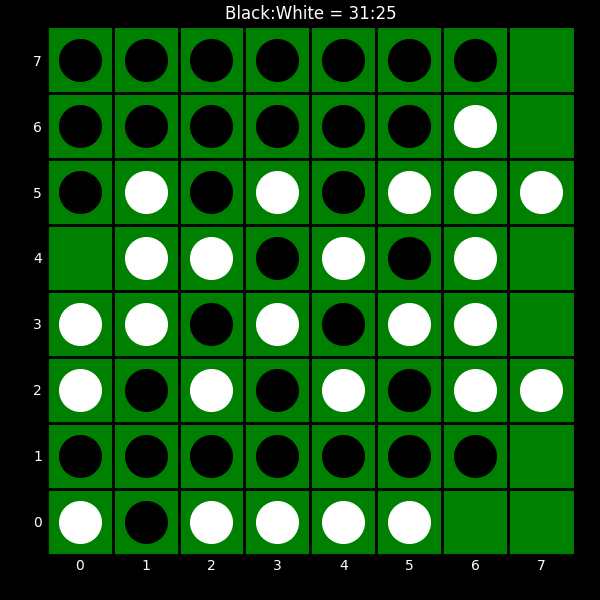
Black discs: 31
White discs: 25